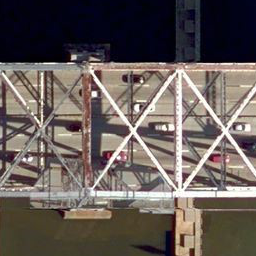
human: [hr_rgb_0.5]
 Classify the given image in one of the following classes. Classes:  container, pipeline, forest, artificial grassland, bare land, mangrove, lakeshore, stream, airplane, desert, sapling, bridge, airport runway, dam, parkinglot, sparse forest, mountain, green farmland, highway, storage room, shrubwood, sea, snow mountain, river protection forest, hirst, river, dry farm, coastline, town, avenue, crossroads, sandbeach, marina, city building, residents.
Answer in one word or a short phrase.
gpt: bridge